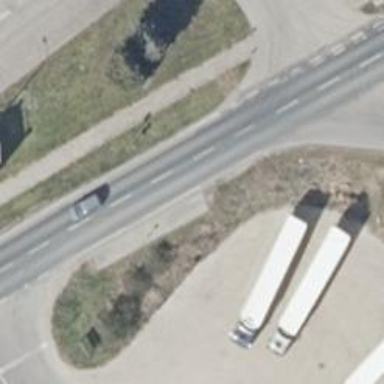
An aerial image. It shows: Public transport stop position.